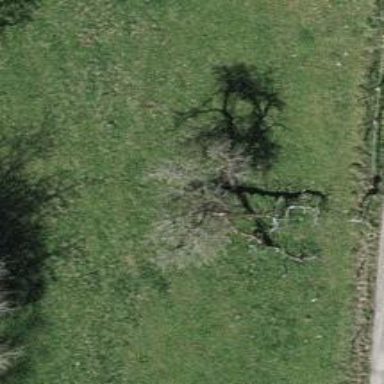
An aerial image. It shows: Beautiful tree in nature.